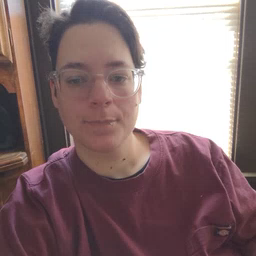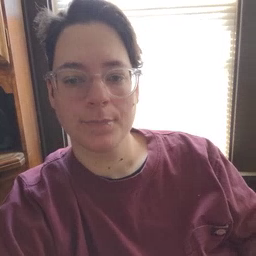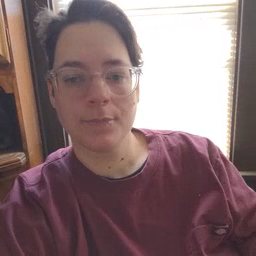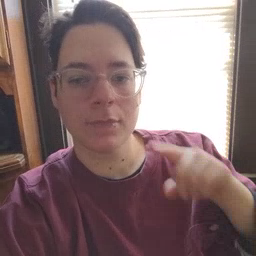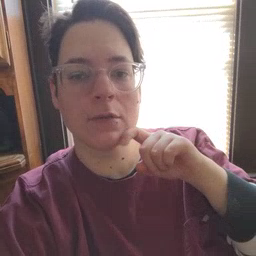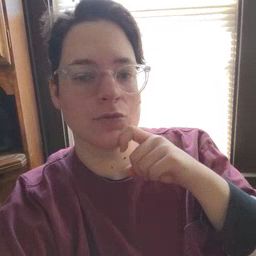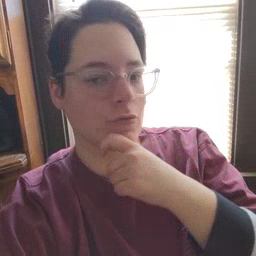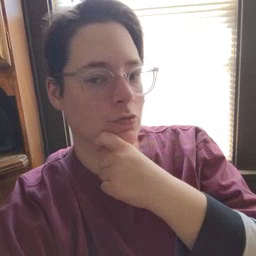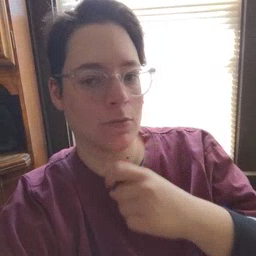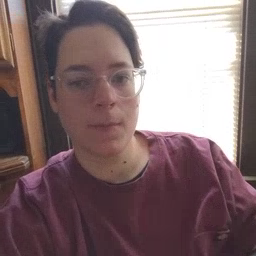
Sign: cereal